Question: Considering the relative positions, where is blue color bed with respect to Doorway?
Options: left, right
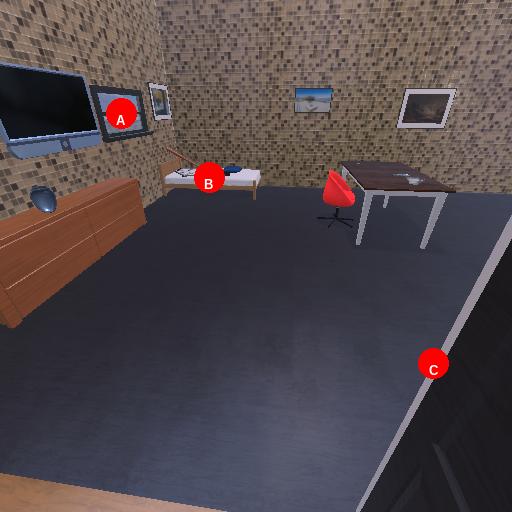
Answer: left